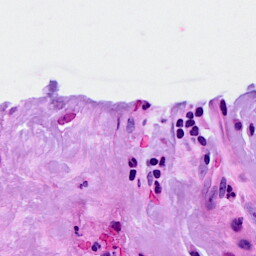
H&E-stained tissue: Breast